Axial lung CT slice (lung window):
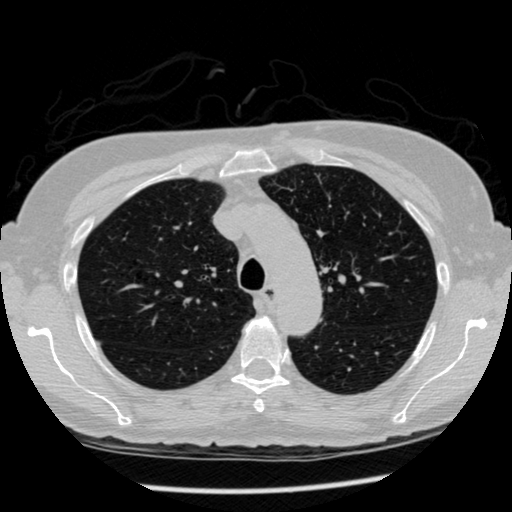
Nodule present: no